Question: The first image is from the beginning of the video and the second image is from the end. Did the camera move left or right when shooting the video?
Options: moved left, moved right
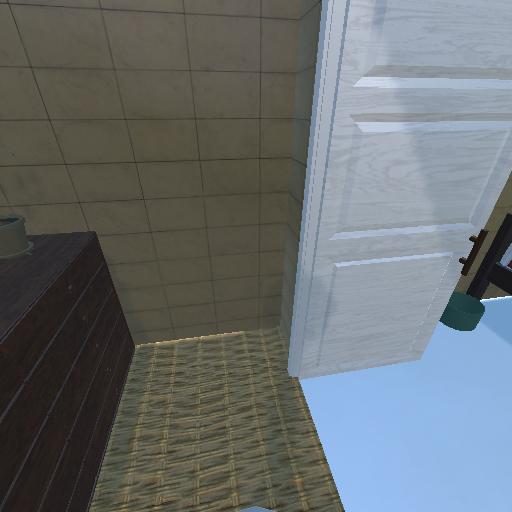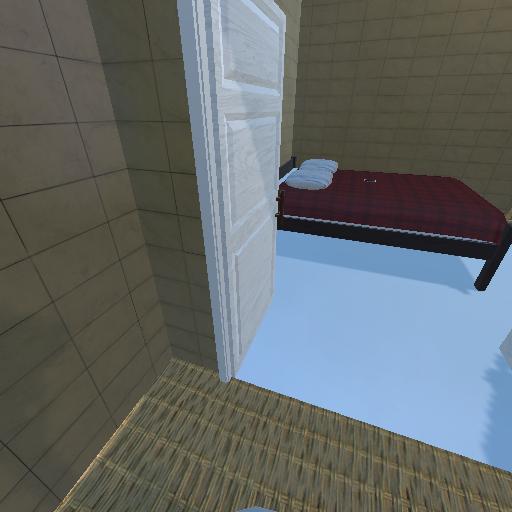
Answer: moved left